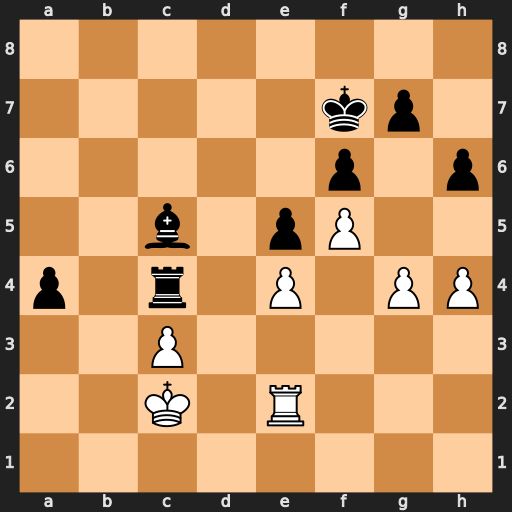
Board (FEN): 8/5kp1/5p1p/2b1pP2/p1r1P1PP/2P5/2K1R3/8
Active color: w
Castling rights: -
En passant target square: -
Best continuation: Kd3 Rxc3+ Kxc3